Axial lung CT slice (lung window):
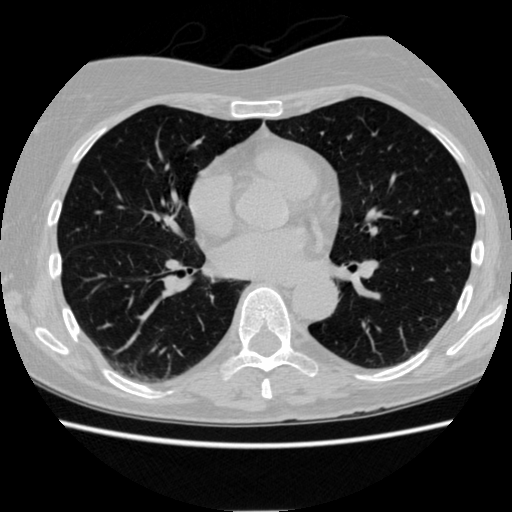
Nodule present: no